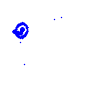
Particle: electron